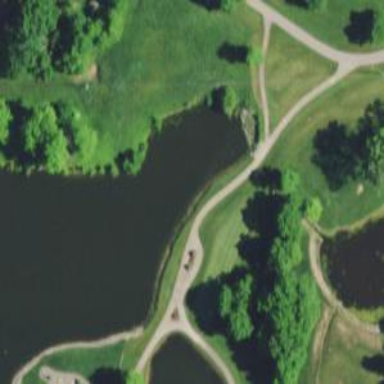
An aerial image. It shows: Path for both roads and golfers.